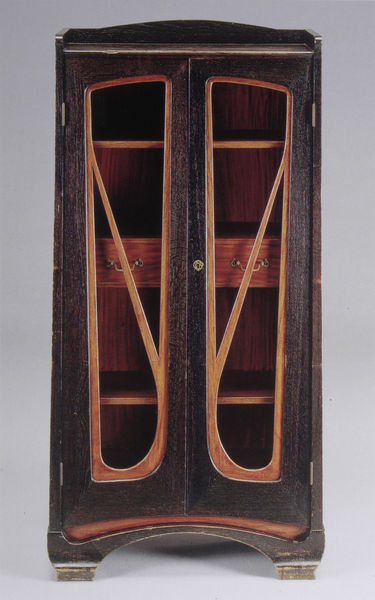
Titel: Zweitüriger Vitrinenschrank mit diagonal geteilten Glastüren
Künstler: Richard Riemerschmid
Standort: München
Institution: Stadtmuseum
Schlagwörter: dunkel, flügel, schatten, weiß, braun, dunkelbraun, fenster, geschwungen, glas, grau, holz, jahrhundertwende, kleider, licht, orange, schwarz, tür, rot, fächer, muster, ornament, alt, regal, sockel, möbel, natur, boden, knopf, sanft, schön, rund, füße, schrank, bogen, türen, zwei, hellbraun, klein, türe, rundbogen, jugendstil, schmal, dekor, floral, schublade, metall, bretter, geschlossen, foto, fotografie, photographie, griff, masserung, deckel, messing, münchen, scheiben, form, brett, gebogen, vitrine, photo, organisch, ornamental, griffe, scharniere, schubladen, knauf, bücherregal, schubfächer, maserung, farbfoto, scharnier, schloß, rotbraun, rötlich, diagonale, eiche, nadelholz, schlüssel, schränkchen, glastür, fotographie, rundung, art deco, lasiert, mahagoni, möbelstück, art nouveau, art nuveau, sezession, endell, beschläge, böden, bücherschrank, funiert, pankok, abgesetzt, amorphe form, arts and craft, ebenholz, einlegeböden, einzelstück, funier, glasfront, glaslos, glasrahnen, glastüren, holzfarben, holzschrank, hölzer, lade, lasur, laubholz, mackintosh, nussbaum, ohne glas, olbrich, palisander, puppenschrank, rahnen, regalböden, rotton, rundungen, schanier, schaniere, schubläden, sublade, zweifarbig, zweiflüglig, zweitürig, öffnungsflügel